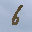
Label: 6